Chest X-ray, AP view. Patient: 36 years old, sex M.
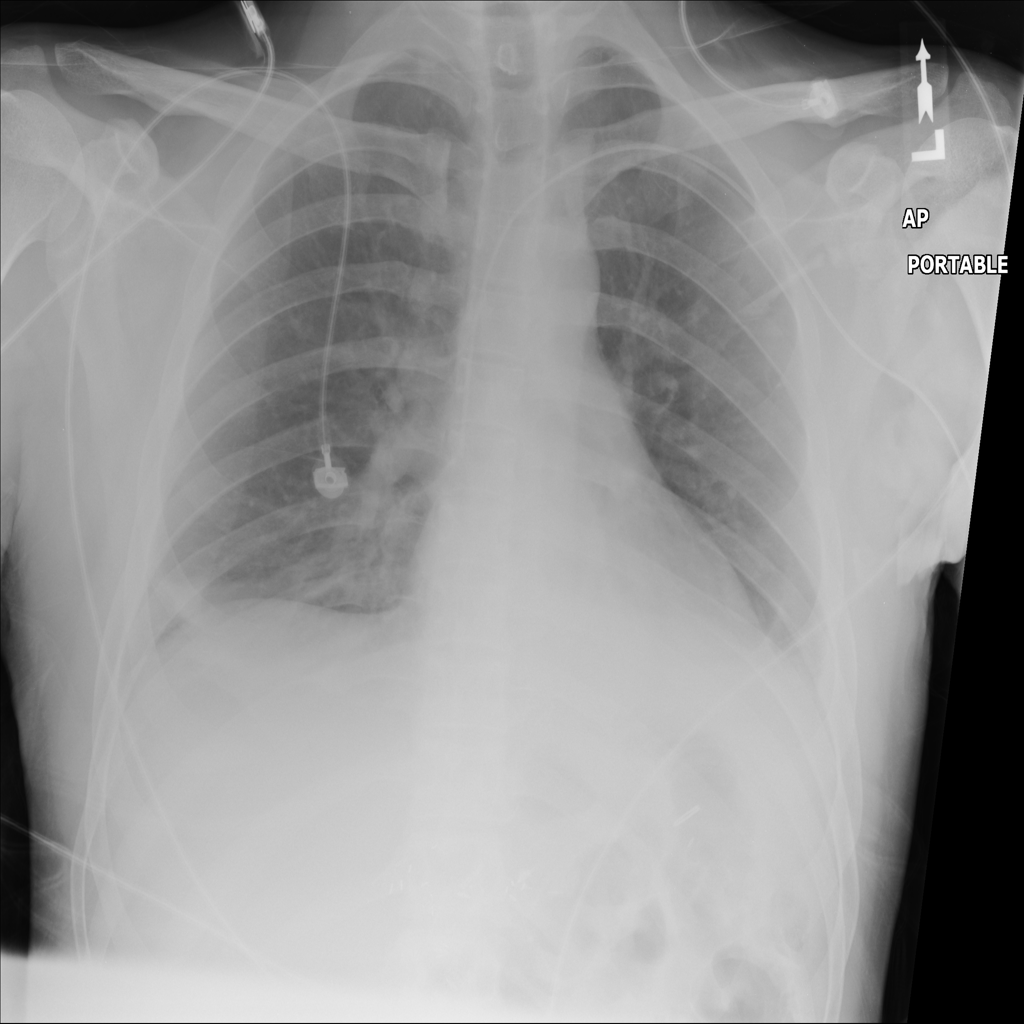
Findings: Atelectasis, Effusion, Infiltration